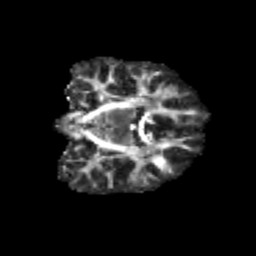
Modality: FA
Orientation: coronal
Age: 12
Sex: female
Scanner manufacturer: siemens
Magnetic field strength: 3 T
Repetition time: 3.8 s
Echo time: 0.07 s